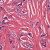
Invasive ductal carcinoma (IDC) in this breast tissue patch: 1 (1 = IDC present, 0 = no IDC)